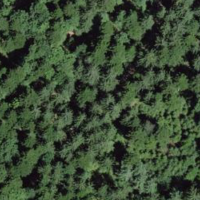
EUNIS habitat code: 43
Species observed at this site:
Vaccinium myrtillus